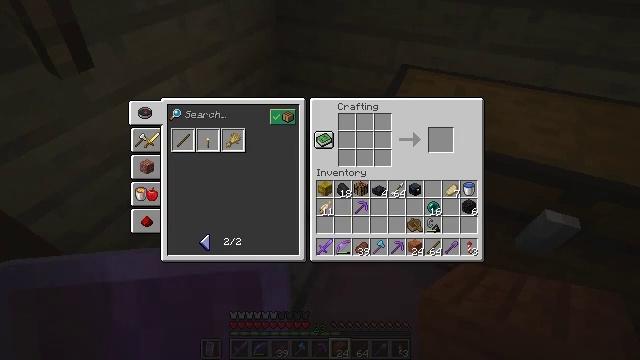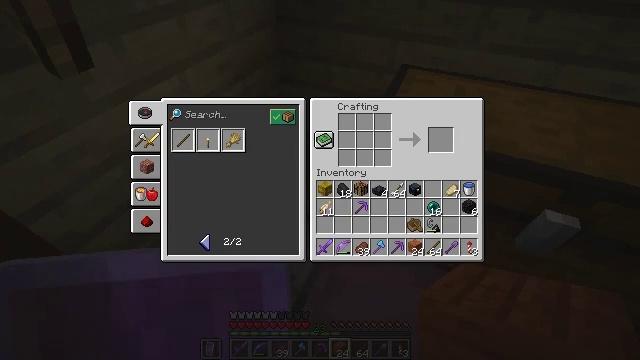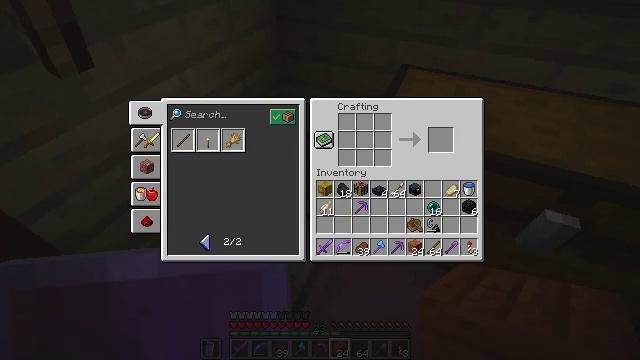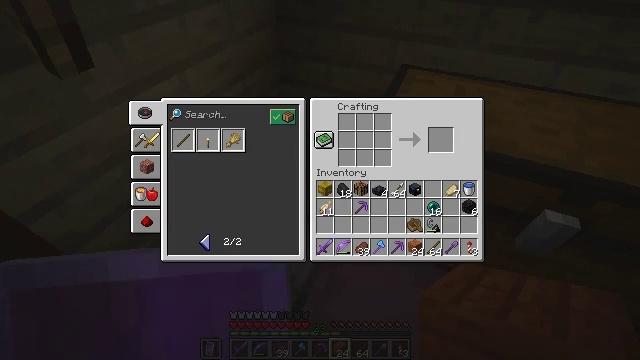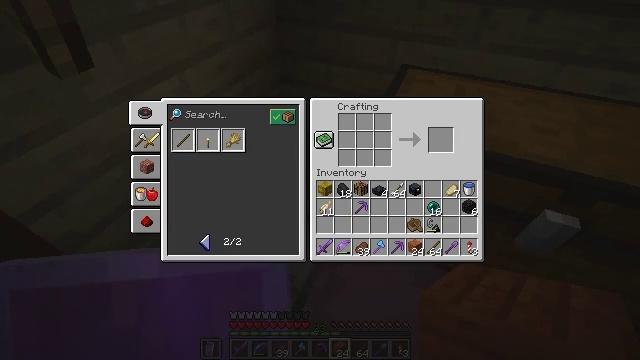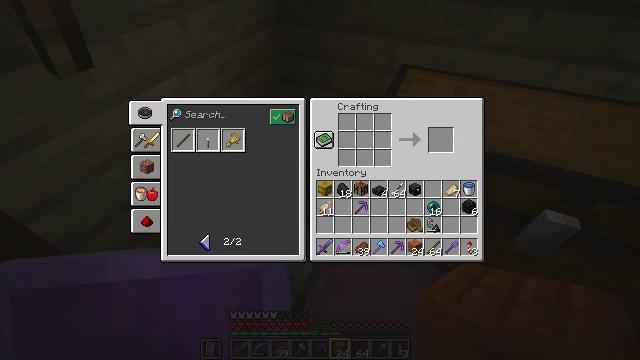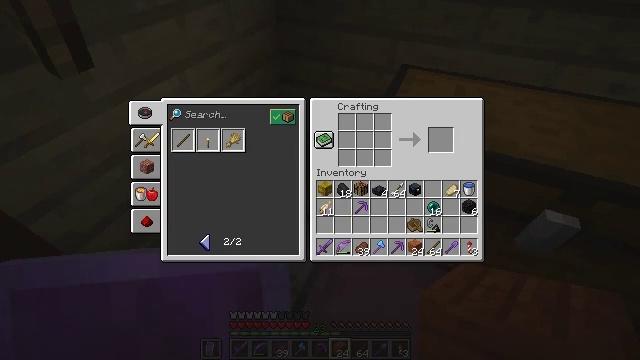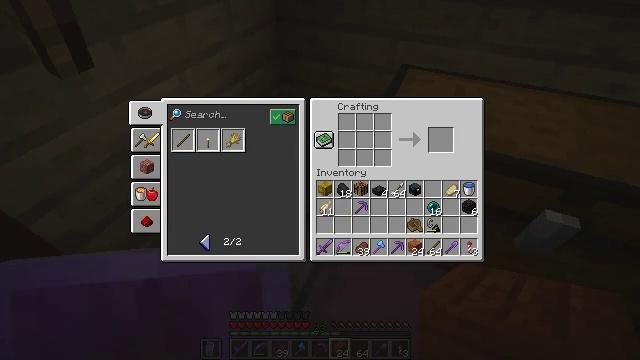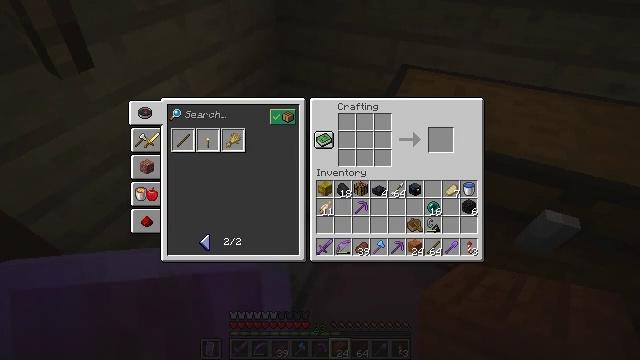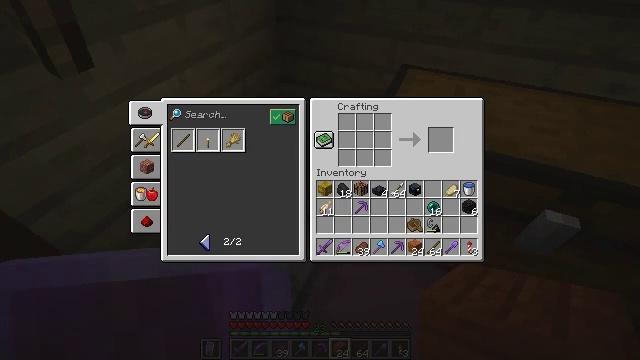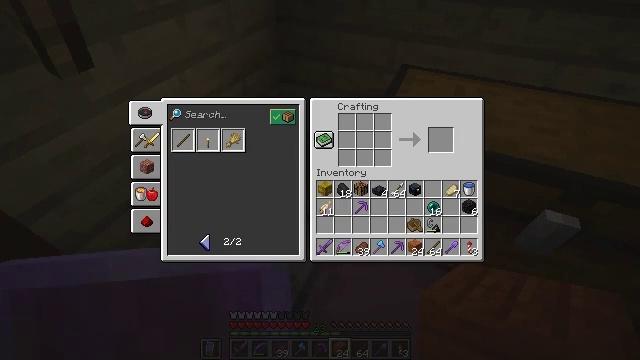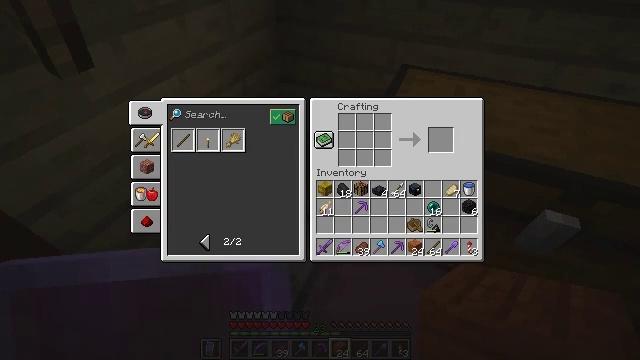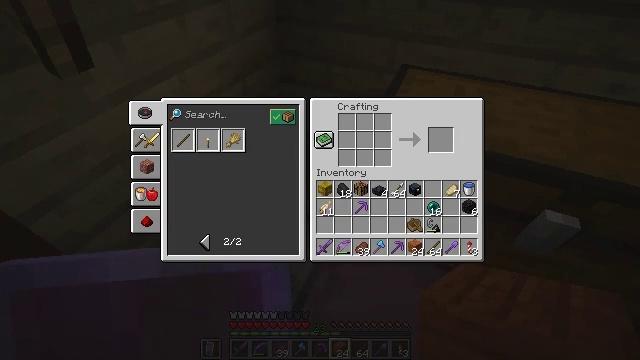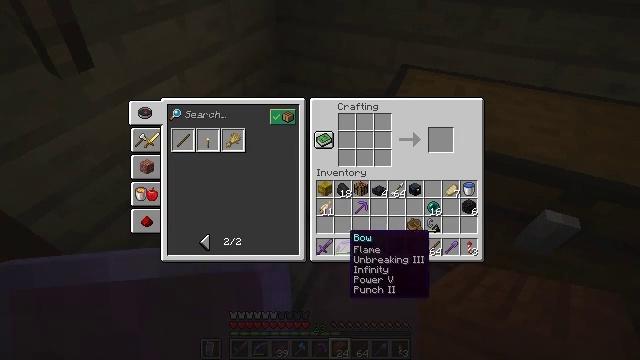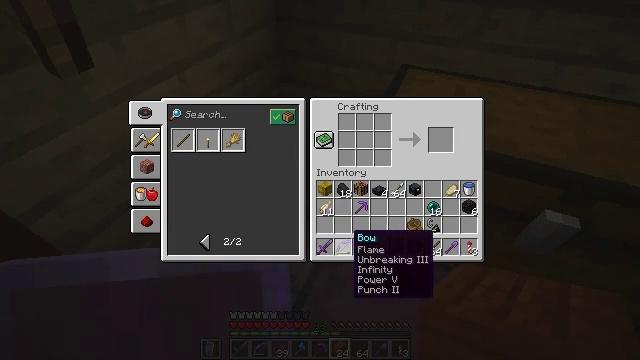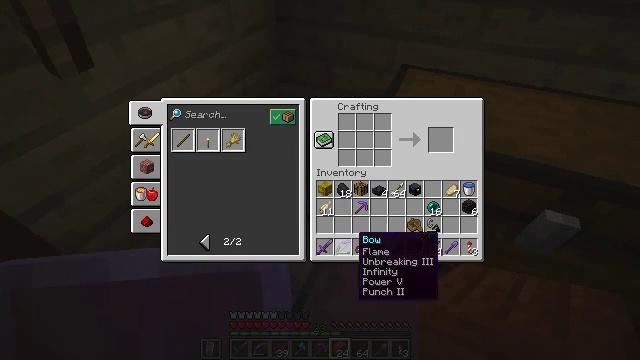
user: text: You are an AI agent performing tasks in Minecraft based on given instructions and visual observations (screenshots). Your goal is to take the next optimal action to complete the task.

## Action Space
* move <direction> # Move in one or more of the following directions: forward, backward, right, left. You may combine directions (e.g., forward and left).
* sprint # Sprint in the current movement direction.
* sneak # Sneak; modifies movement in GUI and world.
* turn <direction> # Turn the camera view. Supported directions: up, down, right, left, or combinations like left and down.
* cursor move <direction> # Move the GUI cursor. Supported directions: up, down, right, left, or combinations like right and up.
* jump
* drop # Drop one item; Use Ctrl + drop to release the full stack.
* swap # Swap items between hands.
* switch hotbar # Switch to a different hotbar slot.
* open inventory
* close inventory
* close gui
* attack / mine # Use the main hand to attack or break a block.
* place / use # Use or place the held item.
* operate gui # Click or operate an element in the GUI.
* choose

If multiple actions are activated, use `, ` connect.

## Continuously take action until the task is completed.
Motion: motion action
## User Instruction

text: Combine acacia planks to craft an acacia sign.
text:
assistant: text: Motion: no_op
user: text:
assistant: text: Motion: no_op
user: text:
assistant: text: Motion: no_op
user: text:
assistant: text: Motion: no_op
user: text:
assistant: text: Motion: no_op
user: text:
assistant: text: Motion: no_op
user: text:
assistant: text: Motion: no_op
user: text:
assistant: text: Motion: no_op
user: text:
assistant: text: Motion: no_op
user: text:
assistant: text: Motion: no_op
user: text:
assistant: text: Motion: turn right
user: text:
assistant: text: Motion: turn right
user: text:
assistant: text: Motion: turn right
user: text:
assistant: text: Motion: no_op
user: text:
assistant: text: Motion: no_op
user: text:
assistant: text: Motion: no_op
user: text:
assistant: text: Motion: no_op
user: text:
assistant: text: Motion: turn right
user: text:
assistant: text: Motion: no_op
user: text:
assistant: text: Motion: turn right
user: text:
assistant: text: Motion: turn right
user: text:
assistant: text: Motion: turn right
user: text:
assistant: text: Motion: no_op
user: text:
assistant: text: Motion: no_op
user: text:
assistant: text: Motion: no_op
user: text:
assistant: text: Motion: no_op
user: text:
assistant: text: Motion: no_op
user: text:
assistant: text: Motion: no_op
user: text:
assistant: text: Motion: no_op
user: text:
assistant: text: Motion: no_op